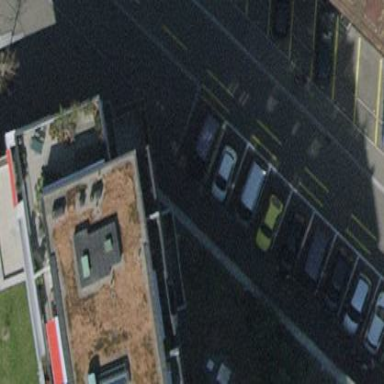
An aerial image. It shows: Apartment building with flat roof.